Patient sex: M
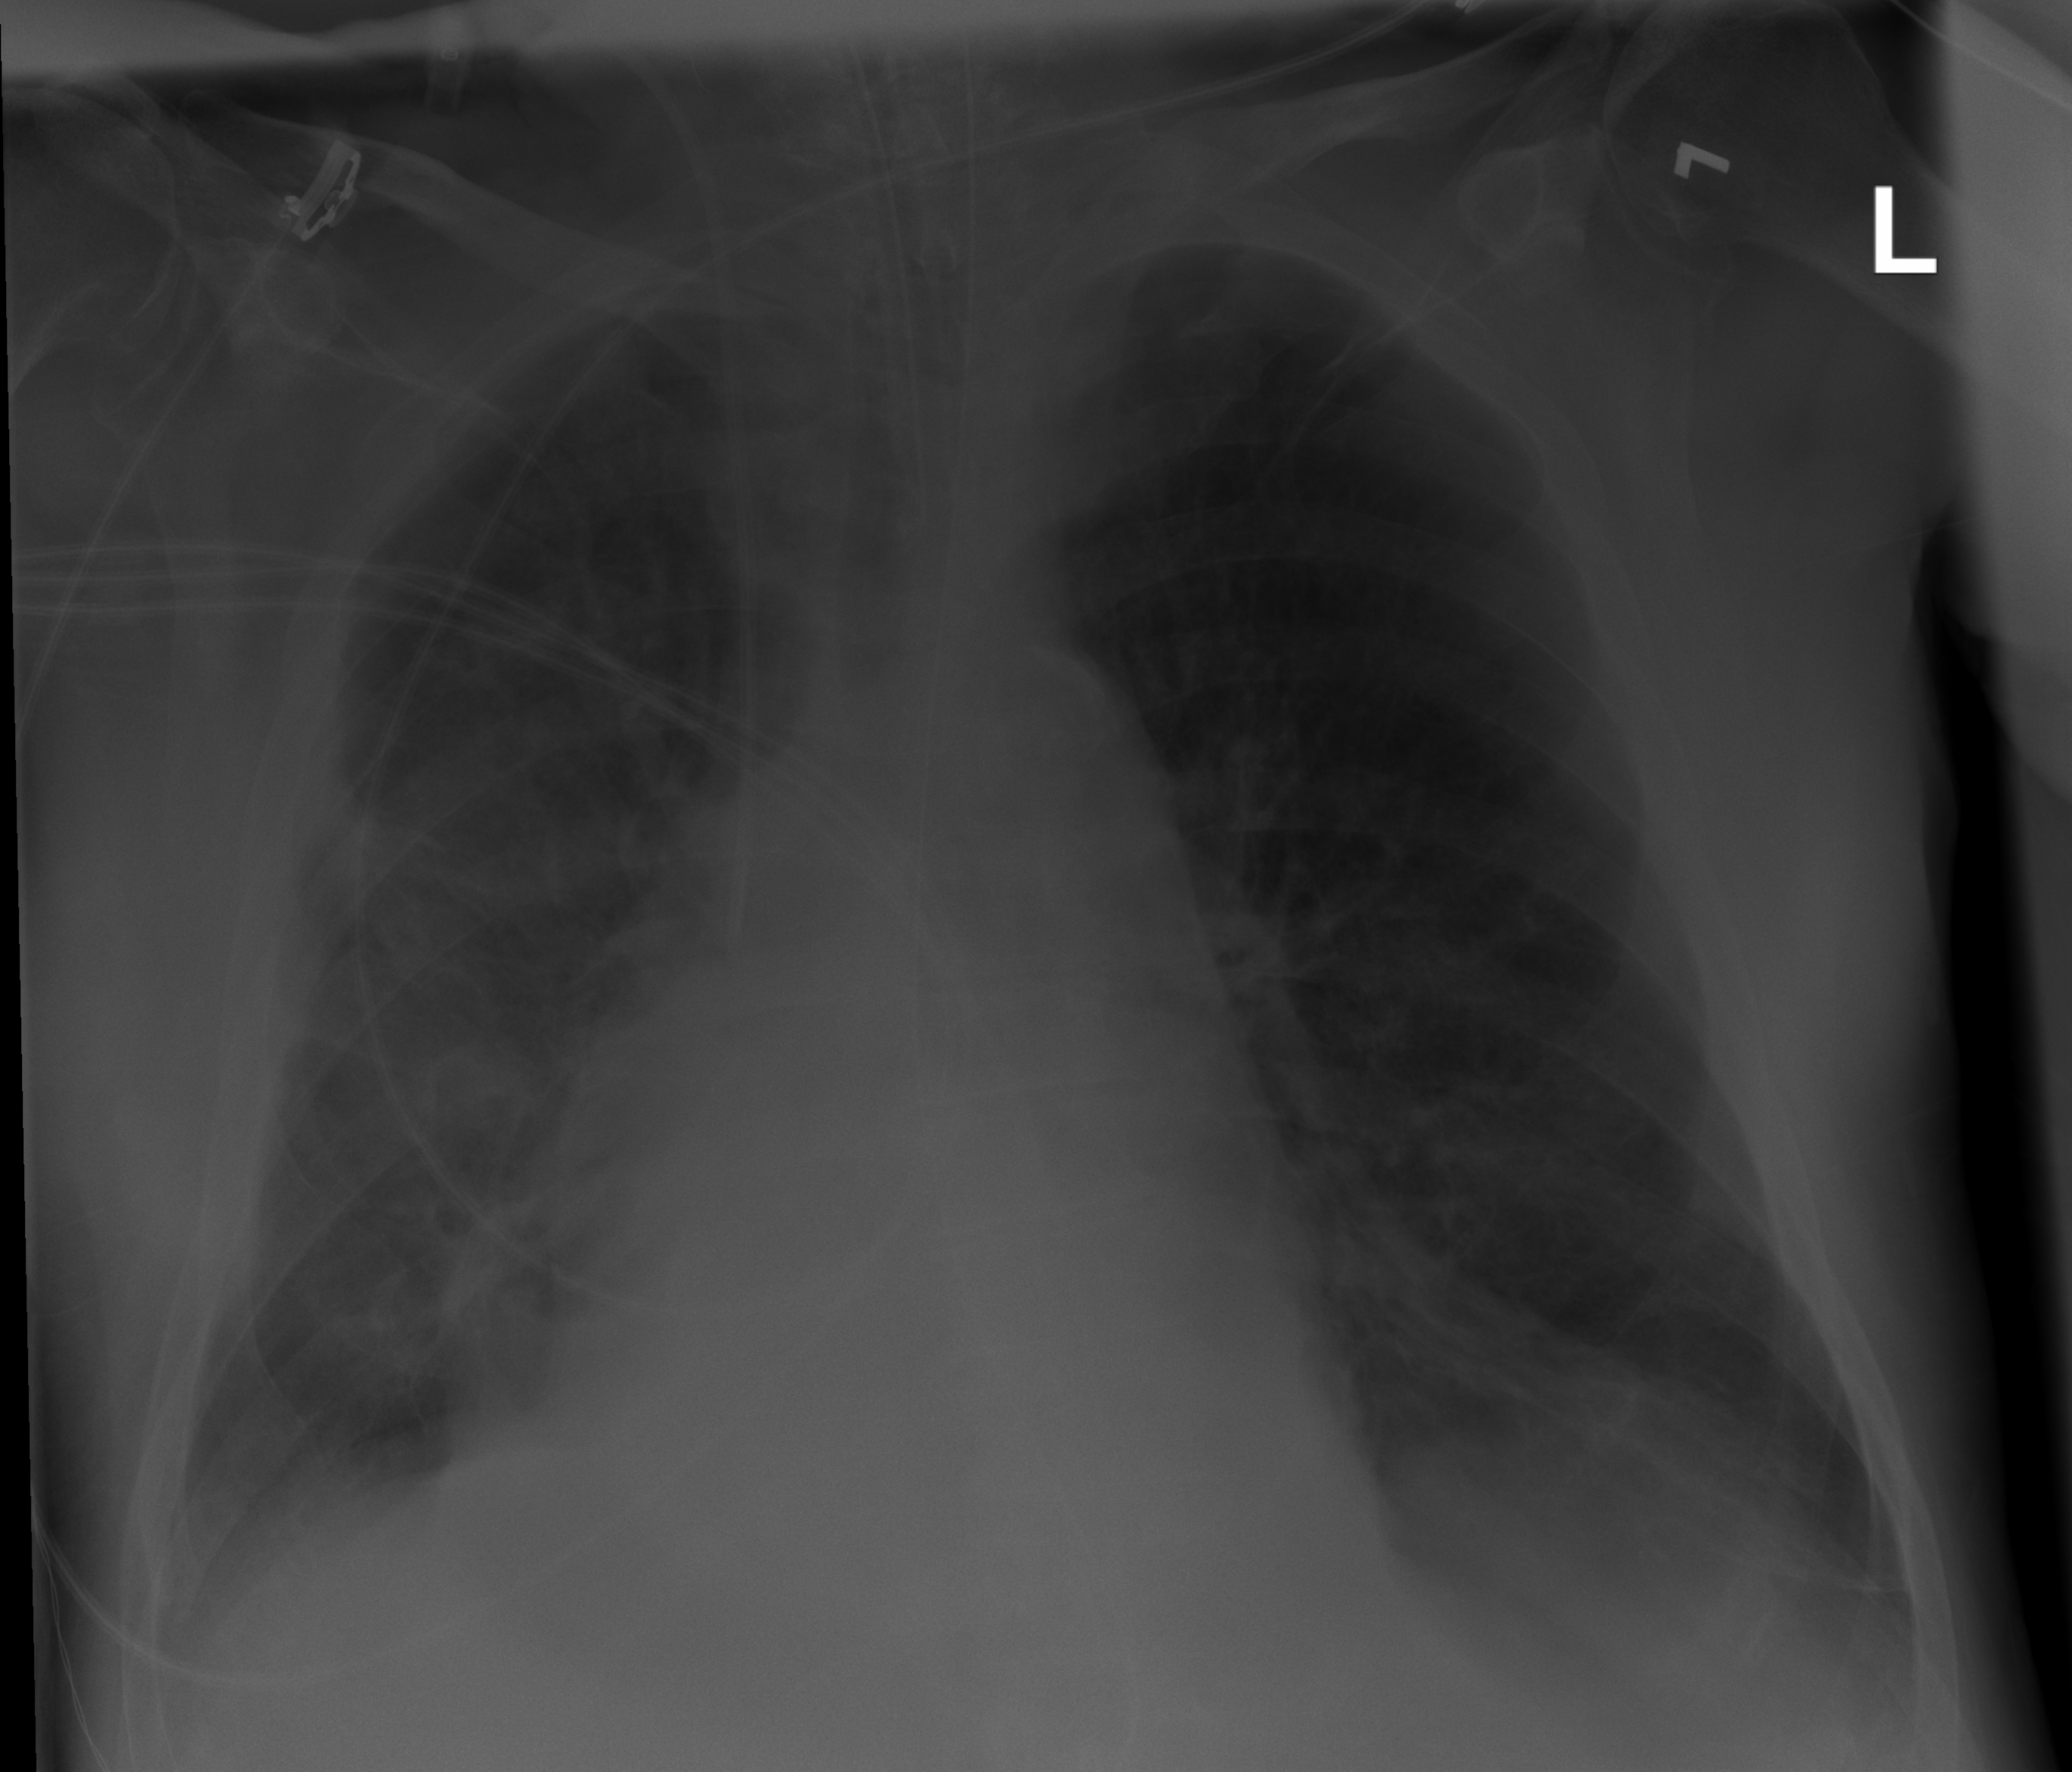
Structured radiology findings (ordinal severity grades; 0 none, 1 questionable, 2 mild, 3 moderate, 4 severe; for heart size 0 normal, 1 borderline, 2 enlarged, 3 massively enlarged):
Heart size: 0
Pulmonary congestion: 0
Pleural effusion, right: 2
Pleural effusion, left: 2
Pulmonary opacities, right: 2
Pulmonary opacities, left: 0
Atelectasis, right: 2
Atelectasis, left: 2